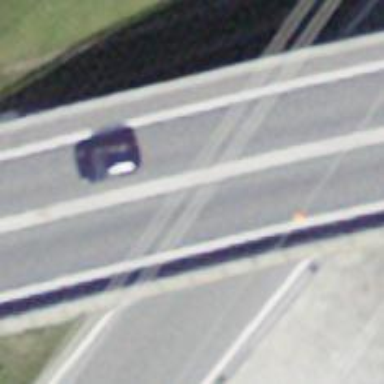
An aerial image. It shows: Motorway bridge with asphalt surface. It is part of trunk highway.